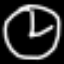
Label: clock